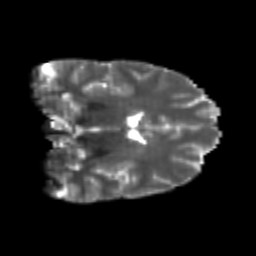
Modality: T2w
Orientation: coronal
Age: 22
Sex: male
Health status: healthy
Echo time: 0.074 s